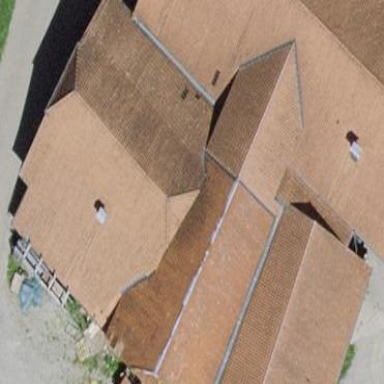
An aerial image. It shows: Barn.